Question: I am using <URL> to make some plots in a VC++ project. My dialog window contains a button that creates a DISLIN widget when pushed. Everything works great, but when I go to close the dislin widget it closes my whole program. I have tried both
'''
g.swgopt("QUIT","CLOSE");
'''
and
'''
g.swgopt("OK","CLOSE");
'''
upon widget creation, but they still both close my main application when "QUIT" is clicked, or when I close the widget with the 'x' at the top of the Windows window.
Here's the code that calls the creation of the widget from my main dialog window.
'''
void CEx3Dlg::OnBnClickedButton2()
{
Dislin g;
g.dislin_expsymbols = GetSelectedSymbols();
try{
widget();
}catch(...){}
}
'''
Here's an image of the widget.
.
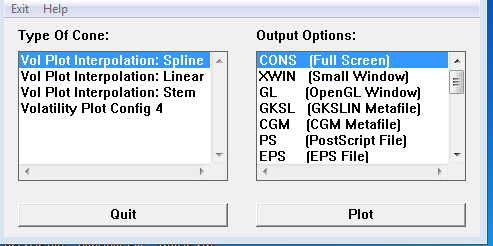
Answer: What you want is an OK button, not a quit button, cancel out the Quit and add an OK:
'''
//g.wgquit (ip_l);
g.wgok(1);
g.wgfin();
'''